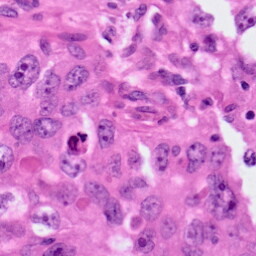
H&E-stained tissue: Lung